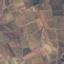
Land use / land cover class: PermanentCrop